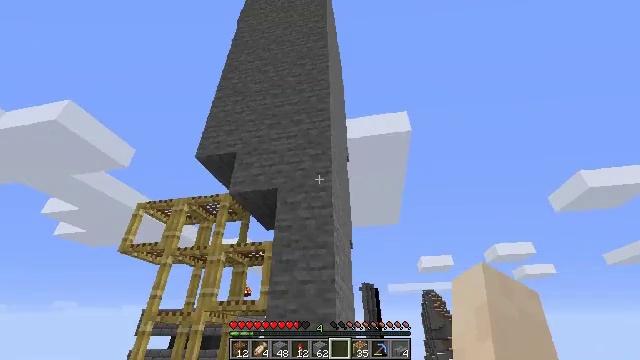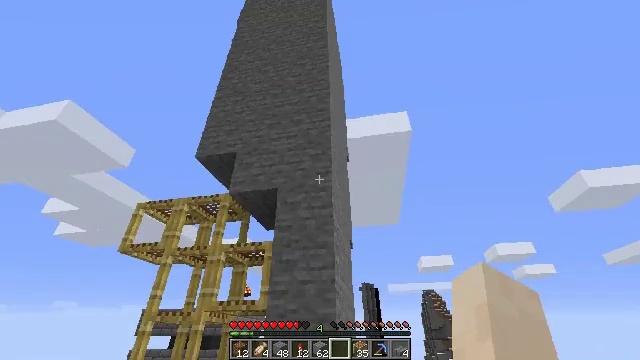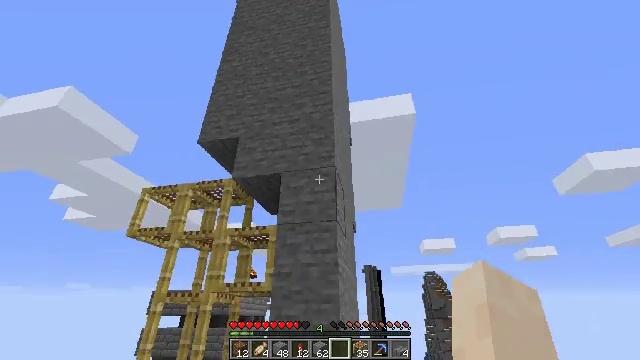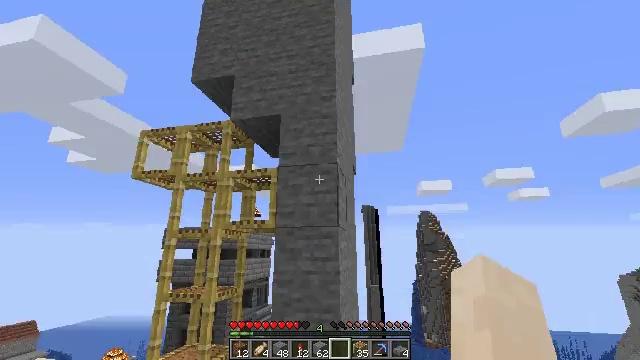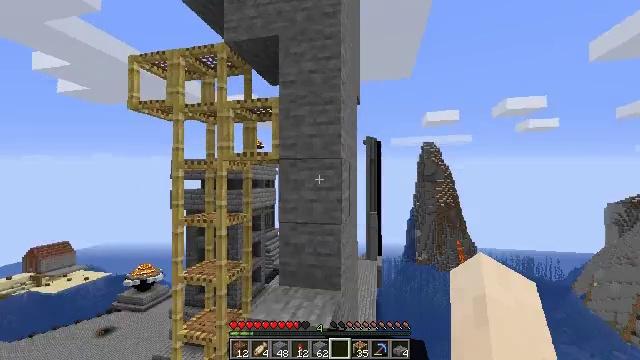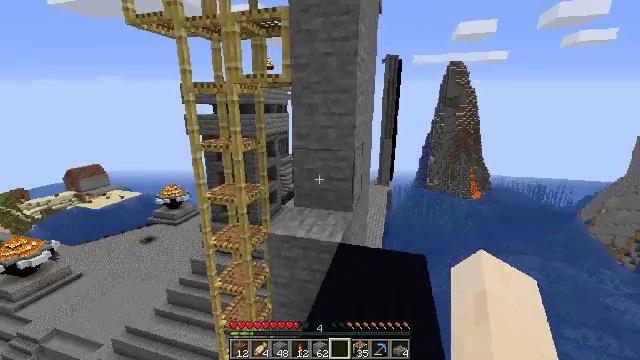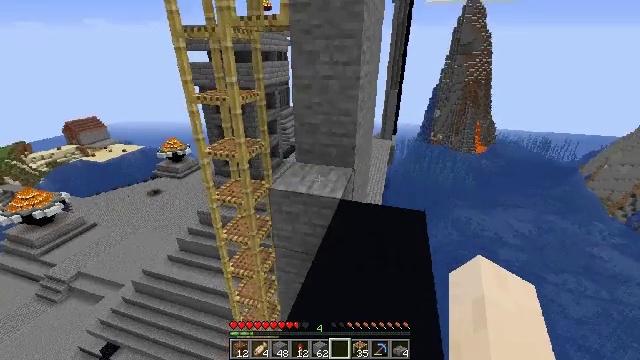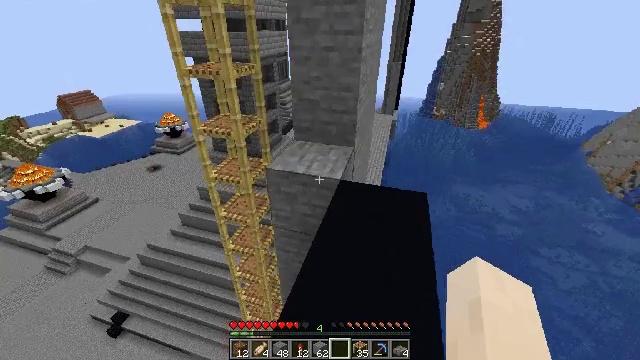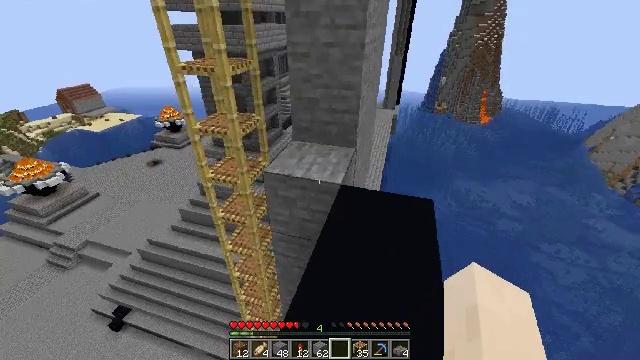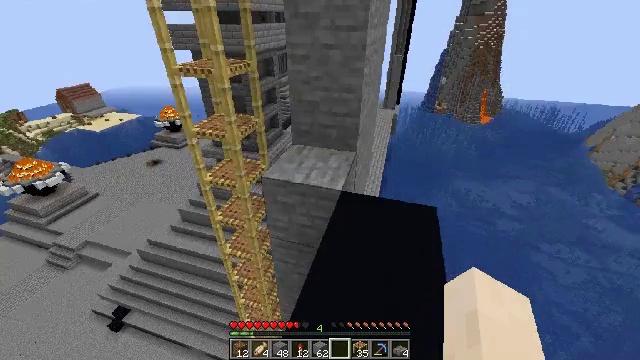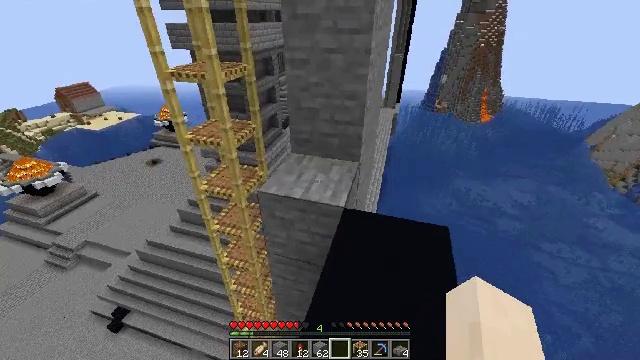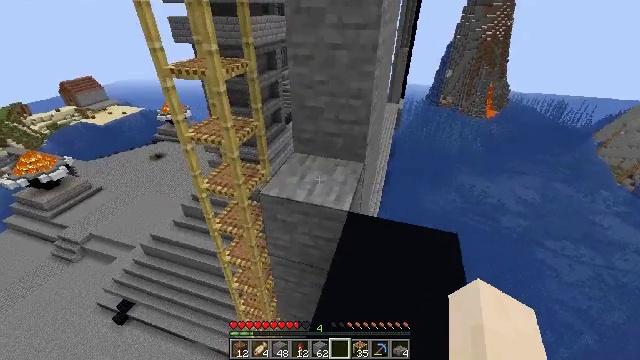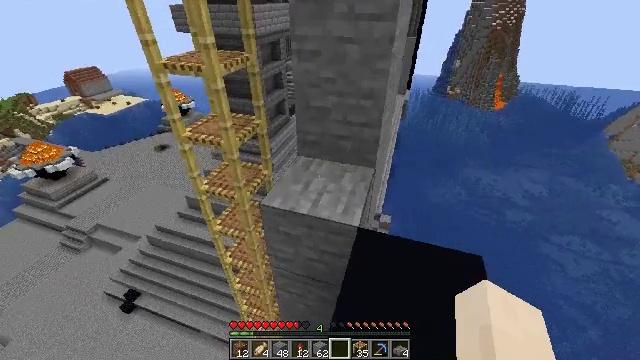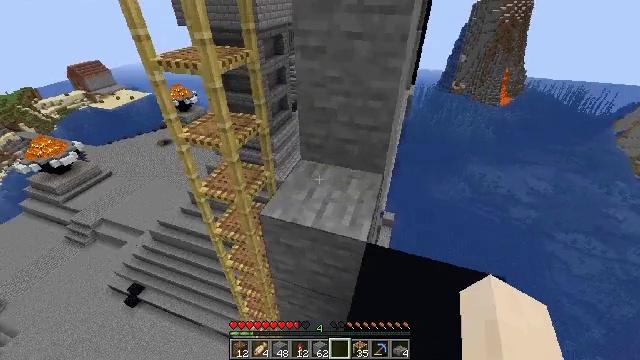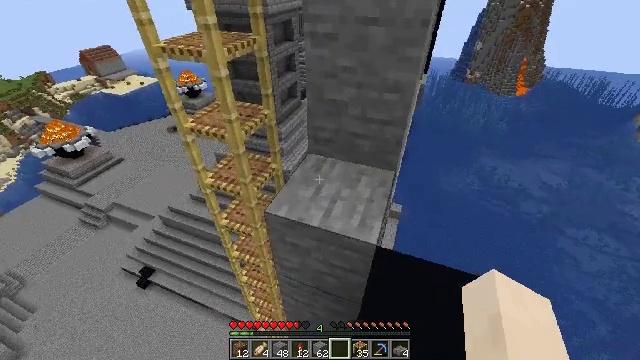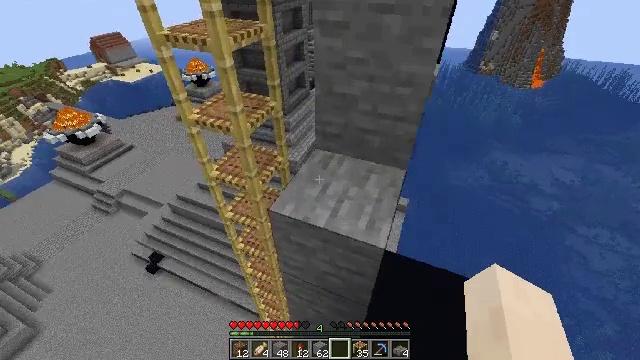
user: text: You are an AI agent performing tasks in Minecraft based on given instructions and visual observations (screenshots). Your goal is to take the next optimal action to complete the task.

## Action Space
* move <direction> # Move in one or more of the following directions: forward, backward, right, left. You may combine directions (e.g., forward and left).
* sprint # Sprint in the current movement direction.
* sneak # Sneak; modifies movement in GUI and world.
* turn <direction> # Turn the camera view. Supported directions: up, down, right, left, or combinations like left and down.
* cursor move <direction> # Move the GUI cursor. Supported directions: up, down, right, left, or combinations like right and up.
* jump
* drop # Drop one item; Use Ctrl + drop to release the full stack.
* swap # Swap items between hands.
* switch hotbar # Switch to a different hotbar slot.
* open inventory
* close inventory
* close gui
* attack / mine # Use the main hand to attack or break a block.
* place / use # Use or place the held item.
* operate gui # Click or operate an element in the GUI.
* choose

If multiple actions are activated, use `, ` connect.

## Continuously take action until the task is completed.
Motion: motion action
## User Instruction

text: Remove the scaffolding structure.
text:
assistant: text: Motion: no_op
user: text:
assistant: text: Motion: turn down
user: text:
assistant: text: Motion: turn down
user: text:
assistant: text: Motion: turn down
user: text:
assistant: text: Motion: turn left and down
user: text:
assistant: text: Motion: move forward, turn down
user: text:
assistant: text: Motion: move forward, turn down
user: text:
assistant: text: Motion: move forward, turn down
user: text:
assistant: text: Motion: move forward
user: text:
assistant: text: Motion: move forward
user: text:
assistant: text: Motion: move forward, turn down
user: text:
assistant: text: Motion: move forward, turn left and down
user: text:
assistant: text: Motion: move forward, turn down
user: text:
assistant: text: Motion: move forward, turn left and down
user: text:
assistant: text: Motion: move forward, turn left and down
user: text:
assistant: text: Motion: move forward, turn left and down
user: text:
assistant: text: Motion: move forward, turn left and down
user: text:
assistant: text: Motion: move forward
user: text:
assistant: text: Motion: move forward, turn left and down
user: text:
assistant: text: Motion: move forward, turn left and down
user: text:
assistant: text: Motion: move forward, turn down
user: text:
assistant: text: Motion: move forward
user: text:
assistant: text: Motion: turn left and down
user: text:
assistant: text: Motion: turn left and down
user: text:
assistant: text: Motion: turn left and down
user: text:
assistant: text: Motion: turn left and down
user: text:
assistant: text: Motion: turn left and down
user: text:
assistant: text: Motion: turn left and down
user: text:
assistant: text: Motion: turn left
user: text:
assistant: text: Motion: turn left